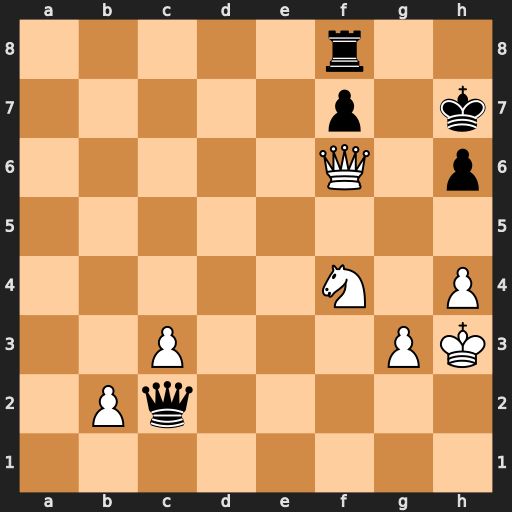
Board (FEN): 5r2/5p1k/5Q1p/8/5N1P/2P3PK/1Pq5/8
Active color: w
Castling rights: -
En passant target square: -
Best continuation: Ne6 fxe6 Qxf8